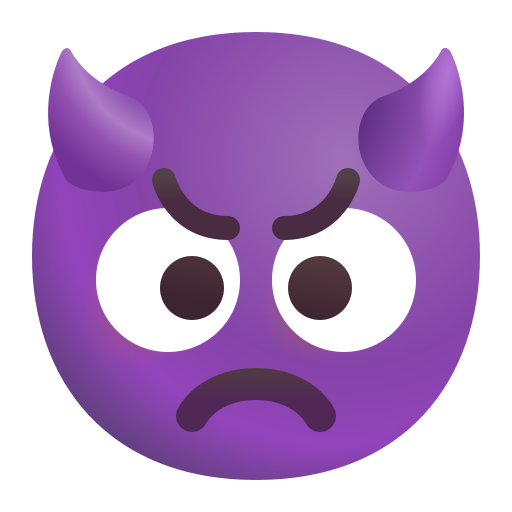
angry face with horns color